Interaction volume radius: 5 \u00c5
Interaction volume height: 10 \u00c5
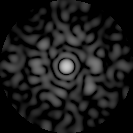
Disorder parameter: 0.8088